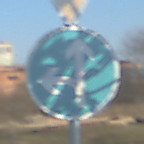
Verkehrszeichen: VorgeschriebeneFahrtrichtungGeradeausOderLinks
Zusatzzeichen oben: VorfahrtGewaehren
Umgebung: Outdoor, Nature
Tageszeit: MorningAfternoon
Wetter: PartlyCloudy
Licht: Natural
Jahreszeit: NotSpecified
Kontrast: HighContrast